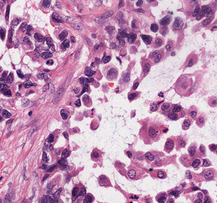
Tumor epithelial tissue: yes
Tumor-associated stroma tissue: yes
Normal tissue: no